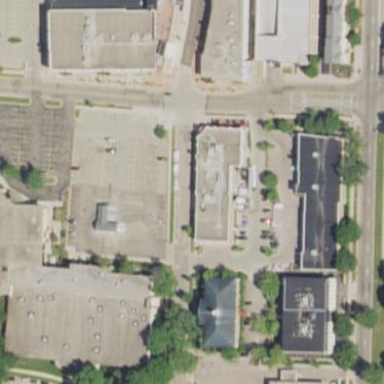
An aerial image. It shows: Commercial building.